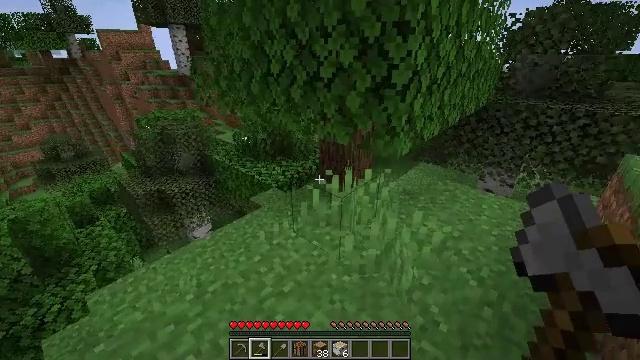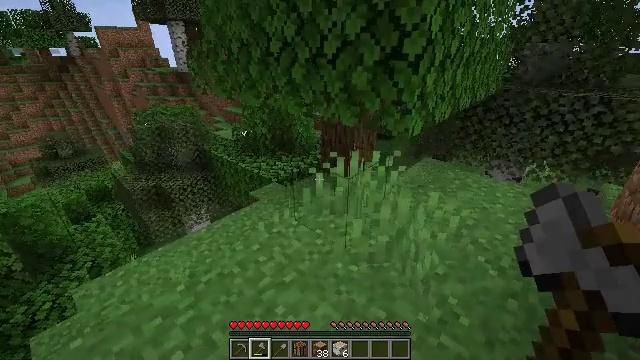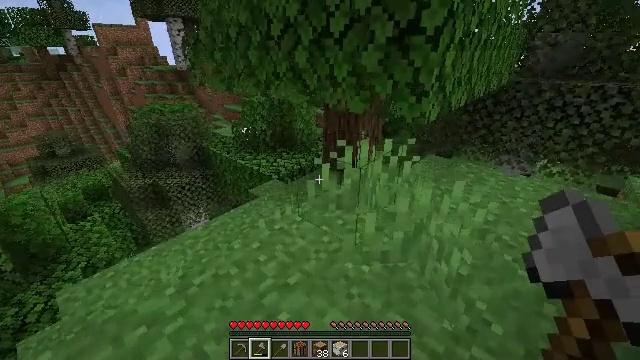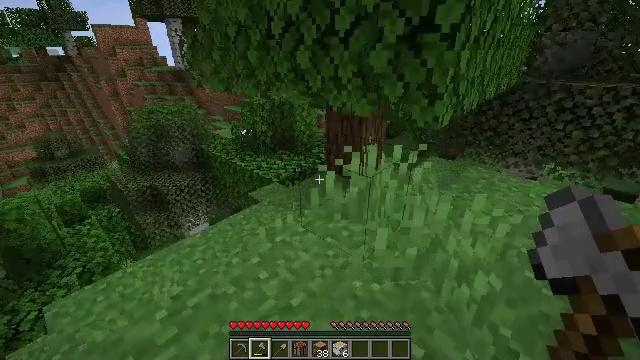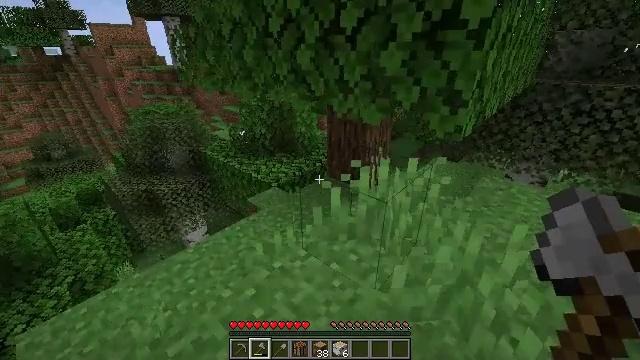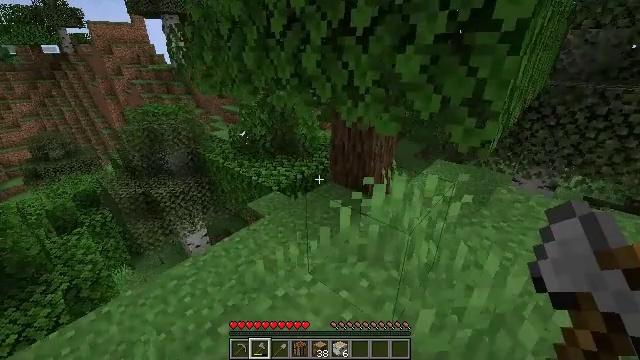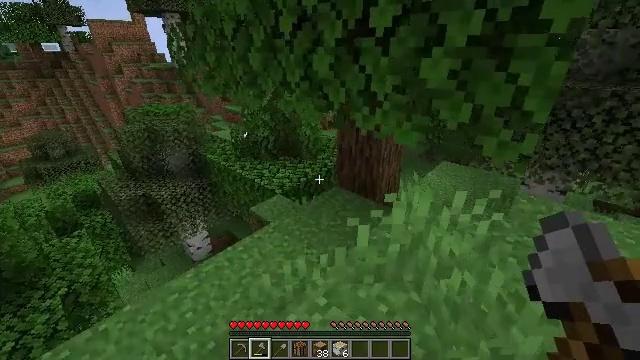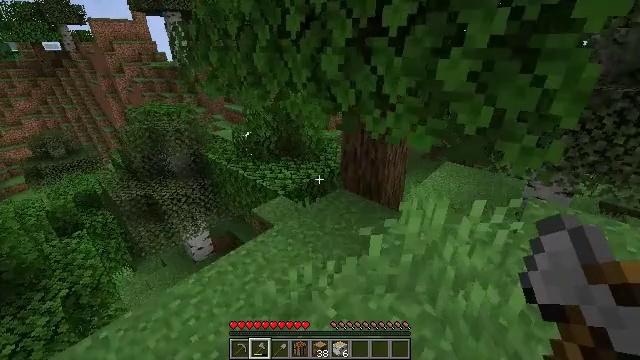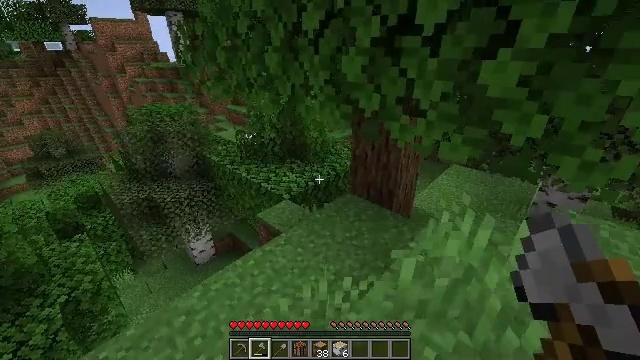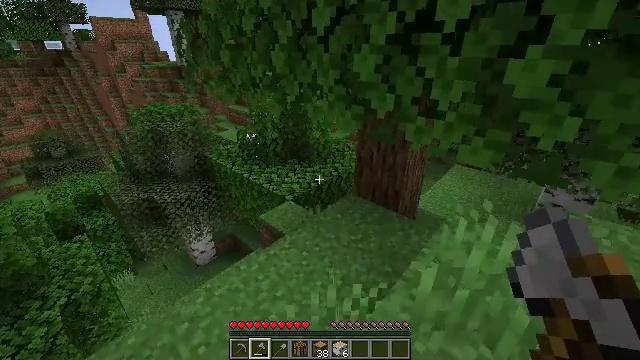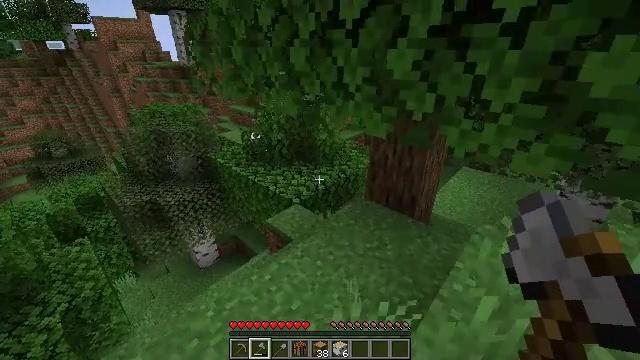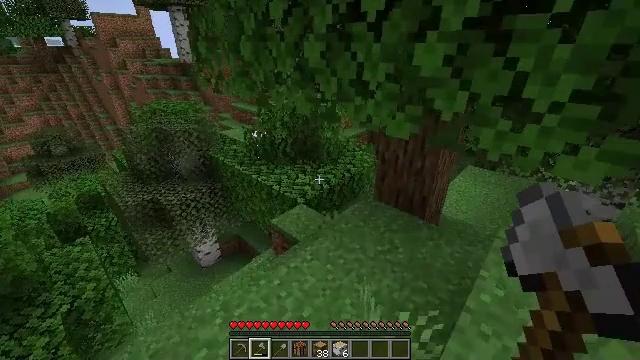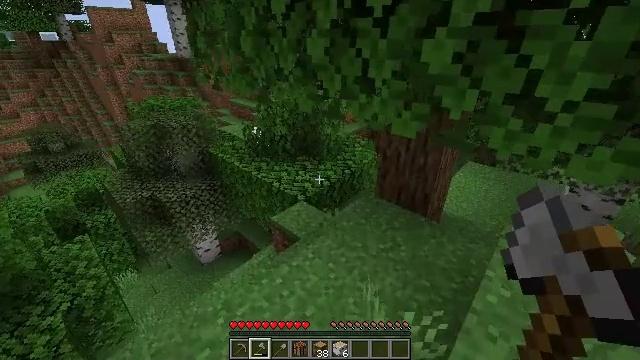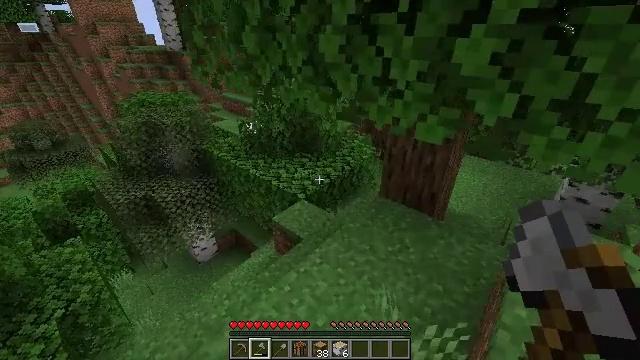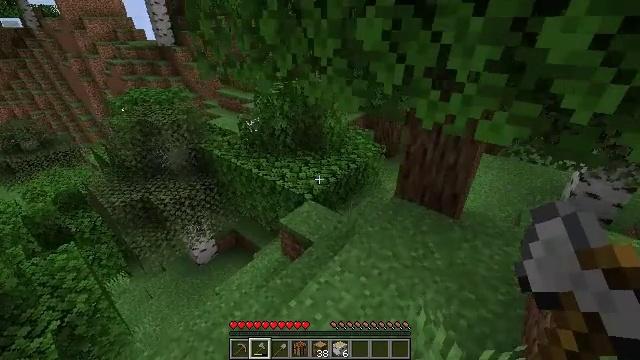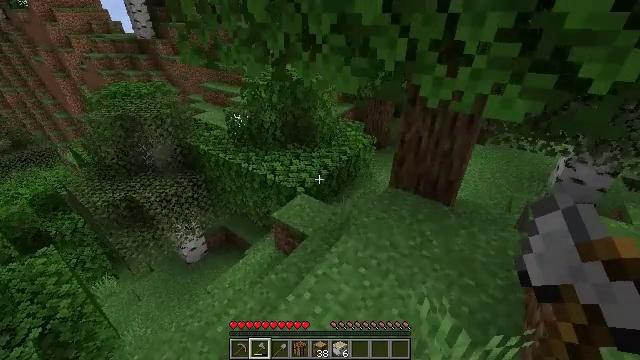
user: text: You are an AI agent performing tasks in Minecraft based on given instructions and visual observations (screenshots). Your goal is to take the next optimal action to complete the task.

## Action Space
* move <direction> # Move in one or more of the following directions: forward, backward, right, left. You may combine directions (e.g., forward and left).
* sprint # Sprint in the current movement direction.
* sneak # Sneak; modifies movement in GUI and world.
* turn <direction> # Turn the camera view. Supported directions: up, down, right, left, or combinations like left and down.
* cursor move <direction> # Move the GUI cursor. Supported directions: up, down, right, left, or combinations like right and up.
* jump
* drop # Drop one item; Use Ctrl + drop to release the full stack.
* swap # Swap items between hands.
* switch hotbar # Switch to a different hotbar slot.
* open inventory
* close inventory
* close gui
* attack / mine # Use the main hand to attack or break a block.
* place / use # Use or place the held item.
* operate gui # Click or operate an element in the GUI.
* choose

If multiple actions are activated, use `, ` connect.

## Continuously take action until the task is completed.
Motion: motion action
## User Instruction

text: Harvest the peony for decoration.
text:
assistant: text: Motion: move forward
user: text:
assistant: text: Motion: move forward
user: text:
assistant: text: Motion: move forward
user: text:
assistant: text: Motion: move forward
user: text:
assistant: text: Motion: move forward and move left
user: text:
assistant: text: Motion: move forward and move left
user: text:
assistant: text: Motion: move forward and move left
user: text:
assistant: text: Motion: move forward and move left
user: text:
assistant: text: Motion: move forward and move left
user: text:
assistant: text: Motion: move forward and move left
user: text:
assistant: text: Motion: move forward and move left
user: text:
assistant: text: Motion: move forward and move left
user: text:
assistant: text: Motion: move forward and move left, turn right and down
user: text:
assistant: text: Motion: move forward and move left, turn right
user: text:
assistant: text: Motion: move forward, turn right and down
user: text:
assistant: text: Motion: move forward, turn right
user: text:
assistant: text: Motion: move forward, turn right
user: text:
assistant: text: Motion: move forward, turn right
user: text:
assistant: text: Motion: move forward, turn right
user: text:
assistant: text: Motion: move forward
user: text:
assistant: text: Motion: move forward
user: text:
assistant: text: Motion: move forward
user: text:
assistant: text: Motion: move forward
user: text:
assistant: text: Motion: move forward, turn up
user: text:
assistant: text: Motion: move forward
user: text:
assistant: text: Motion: move forward
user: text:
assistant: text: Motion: move forward
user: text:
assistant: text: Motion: move forward
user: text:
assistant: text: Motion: move forward
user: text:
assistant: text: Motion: move forward